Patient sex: M
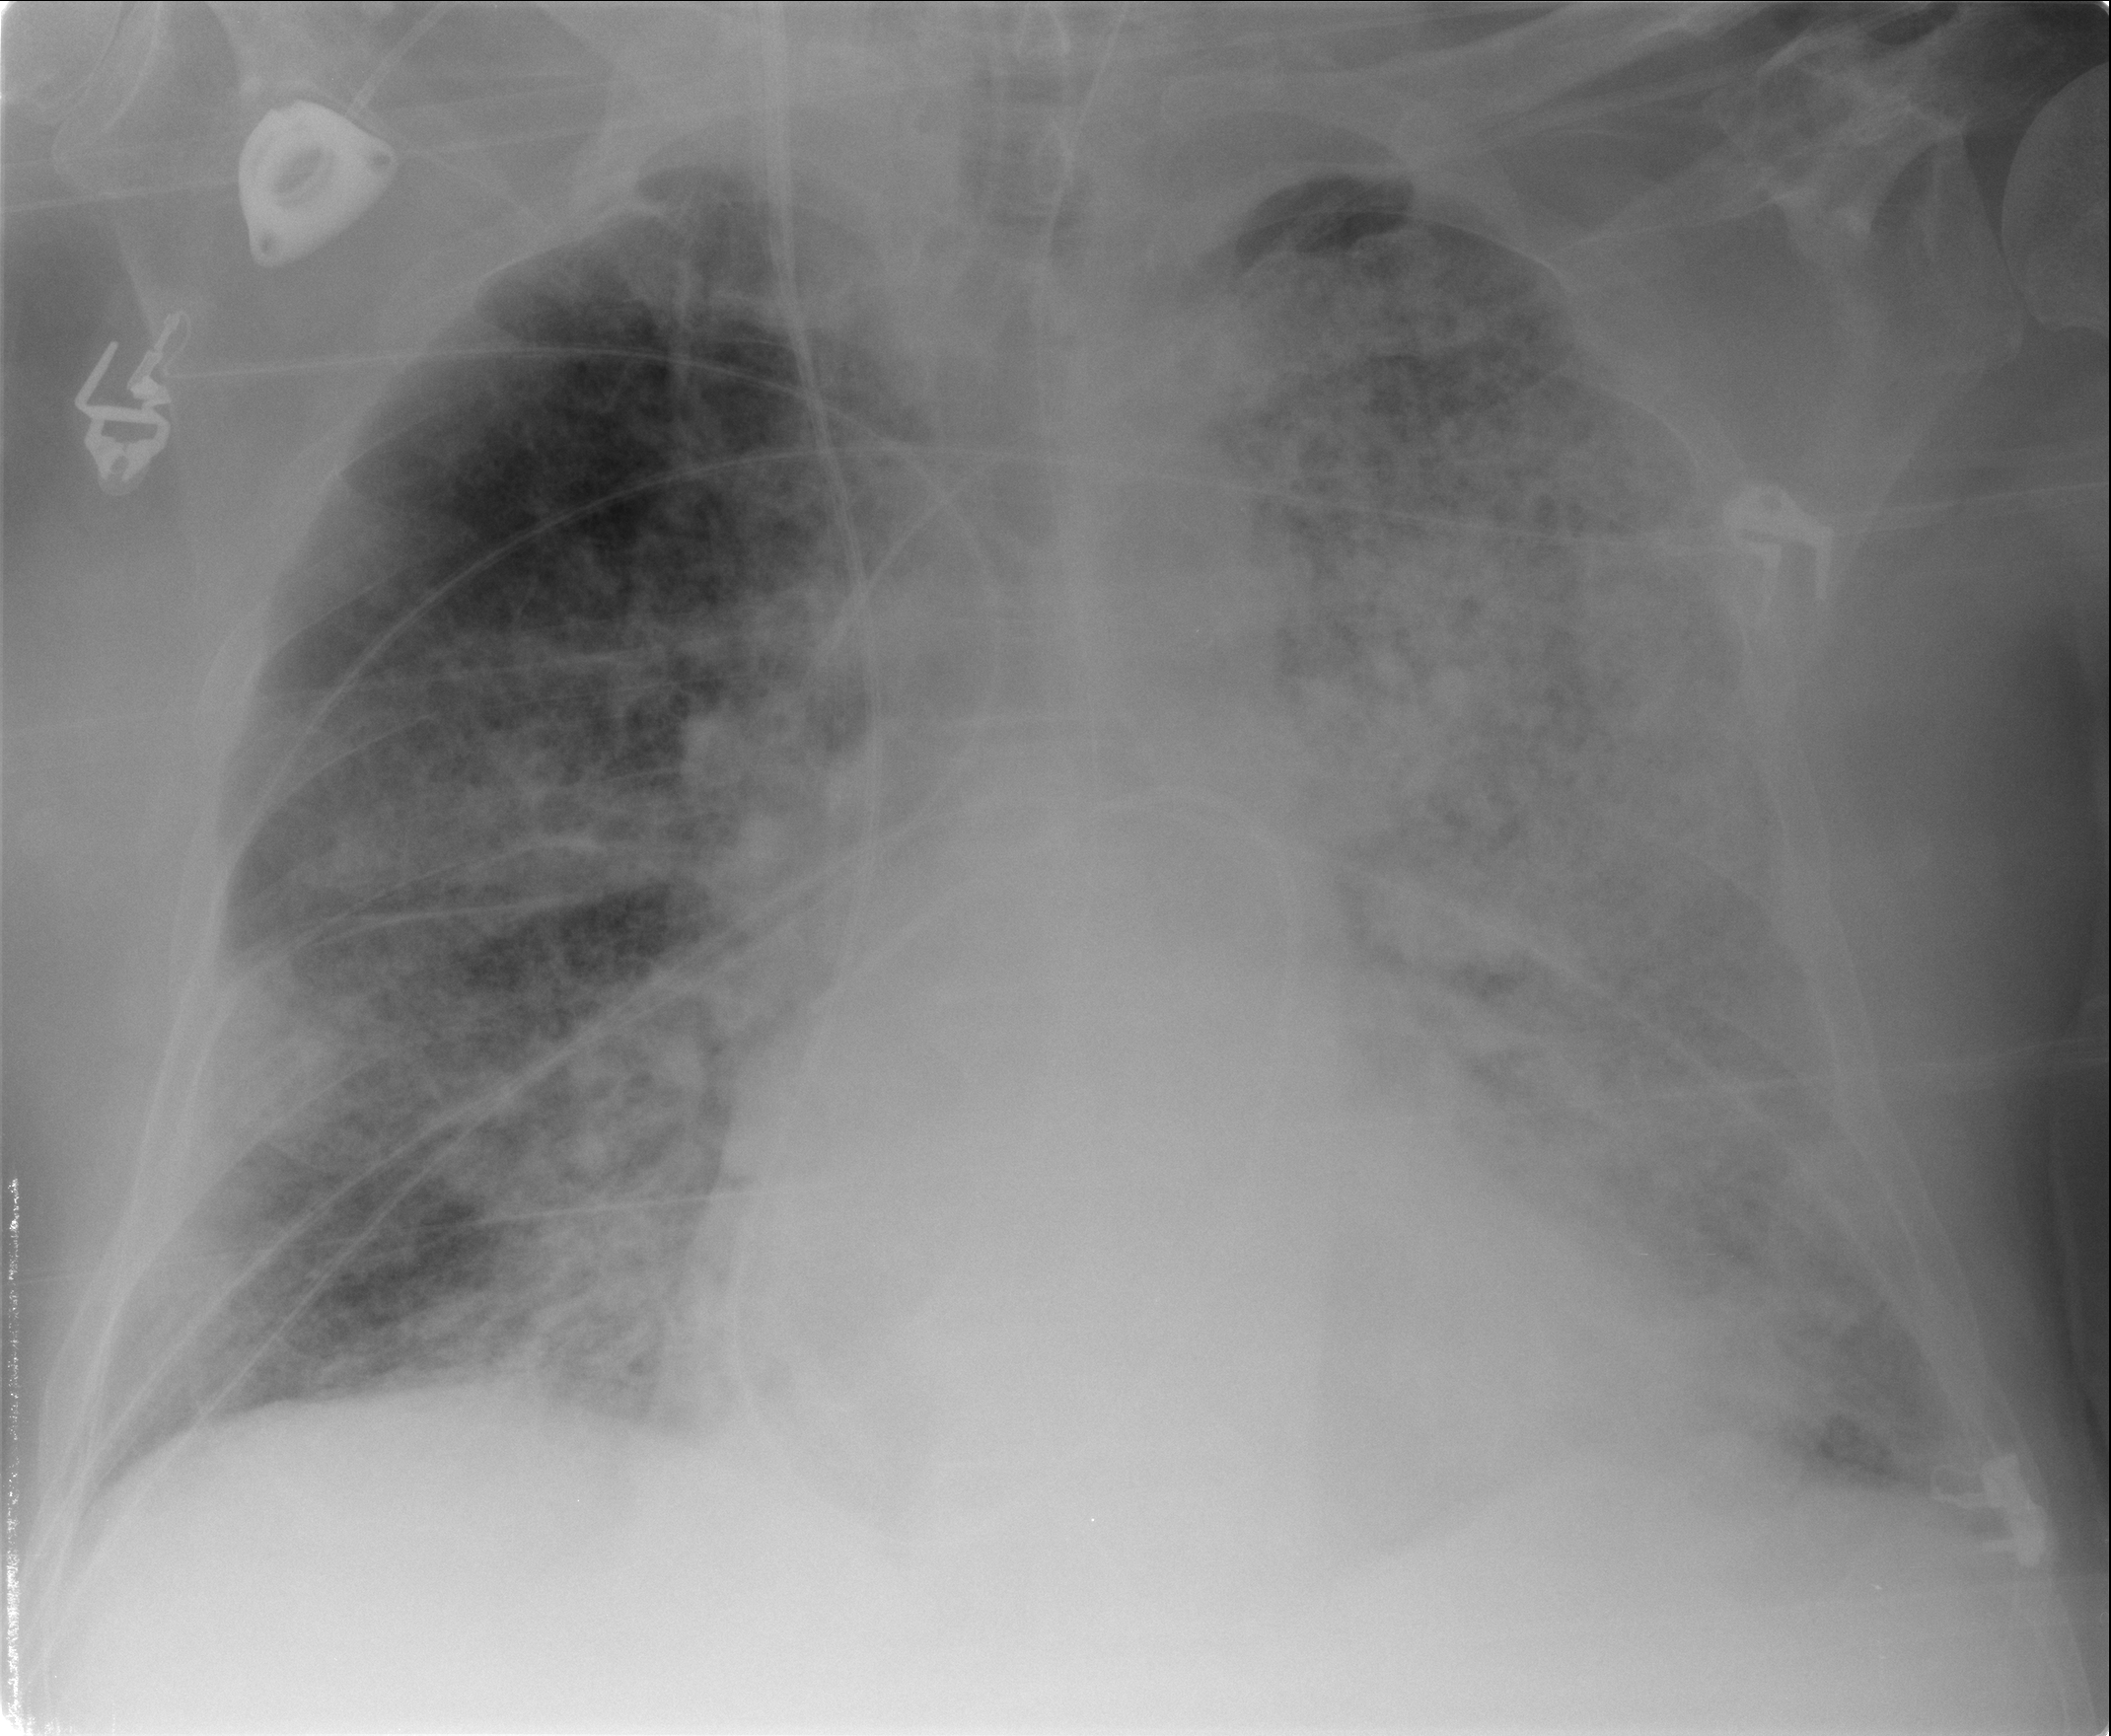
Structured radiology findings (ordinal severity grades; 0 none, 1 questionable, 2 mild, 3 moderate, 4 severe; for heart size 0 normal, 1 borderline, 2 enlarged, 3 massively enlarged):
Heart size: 2
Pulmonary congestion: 3
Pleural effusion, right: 0
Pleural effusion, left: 2
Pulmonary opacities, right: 3
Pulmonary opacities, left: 4
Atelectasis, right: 3
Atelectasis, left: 3